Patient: sex M, age 60
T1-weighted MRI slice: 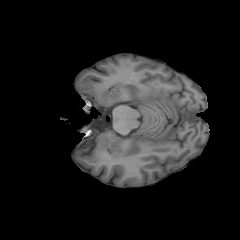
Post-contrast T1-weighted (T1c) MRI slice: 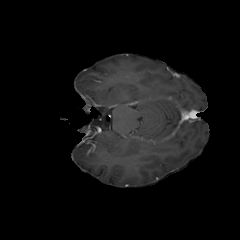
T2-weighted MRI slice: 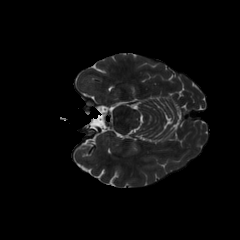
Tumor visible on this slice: no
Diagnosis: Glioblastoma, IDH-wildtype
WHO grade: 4